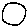
Label: circle